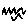
Label: zigzag